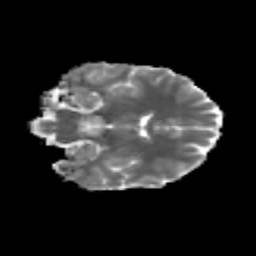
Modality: MD
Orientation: coronal
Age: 31
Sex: female
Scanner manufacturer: siemens
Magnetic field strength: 3 T
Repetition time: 3.5 s
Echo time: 0.125 s